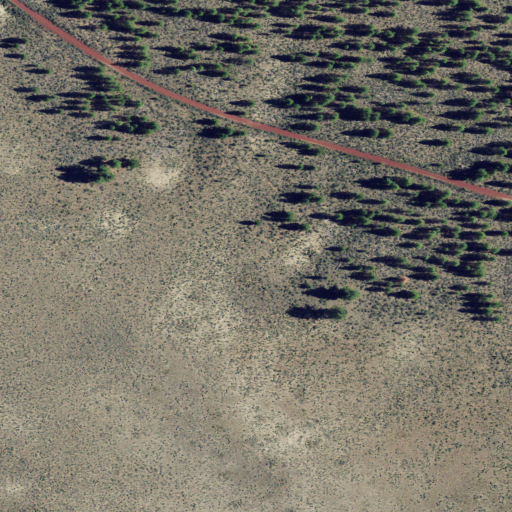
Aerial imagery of plain(s) in Oregon named Watkins Flat containing only shrub